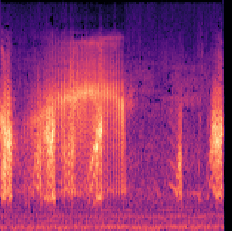
Sound class: Frog